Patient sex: M
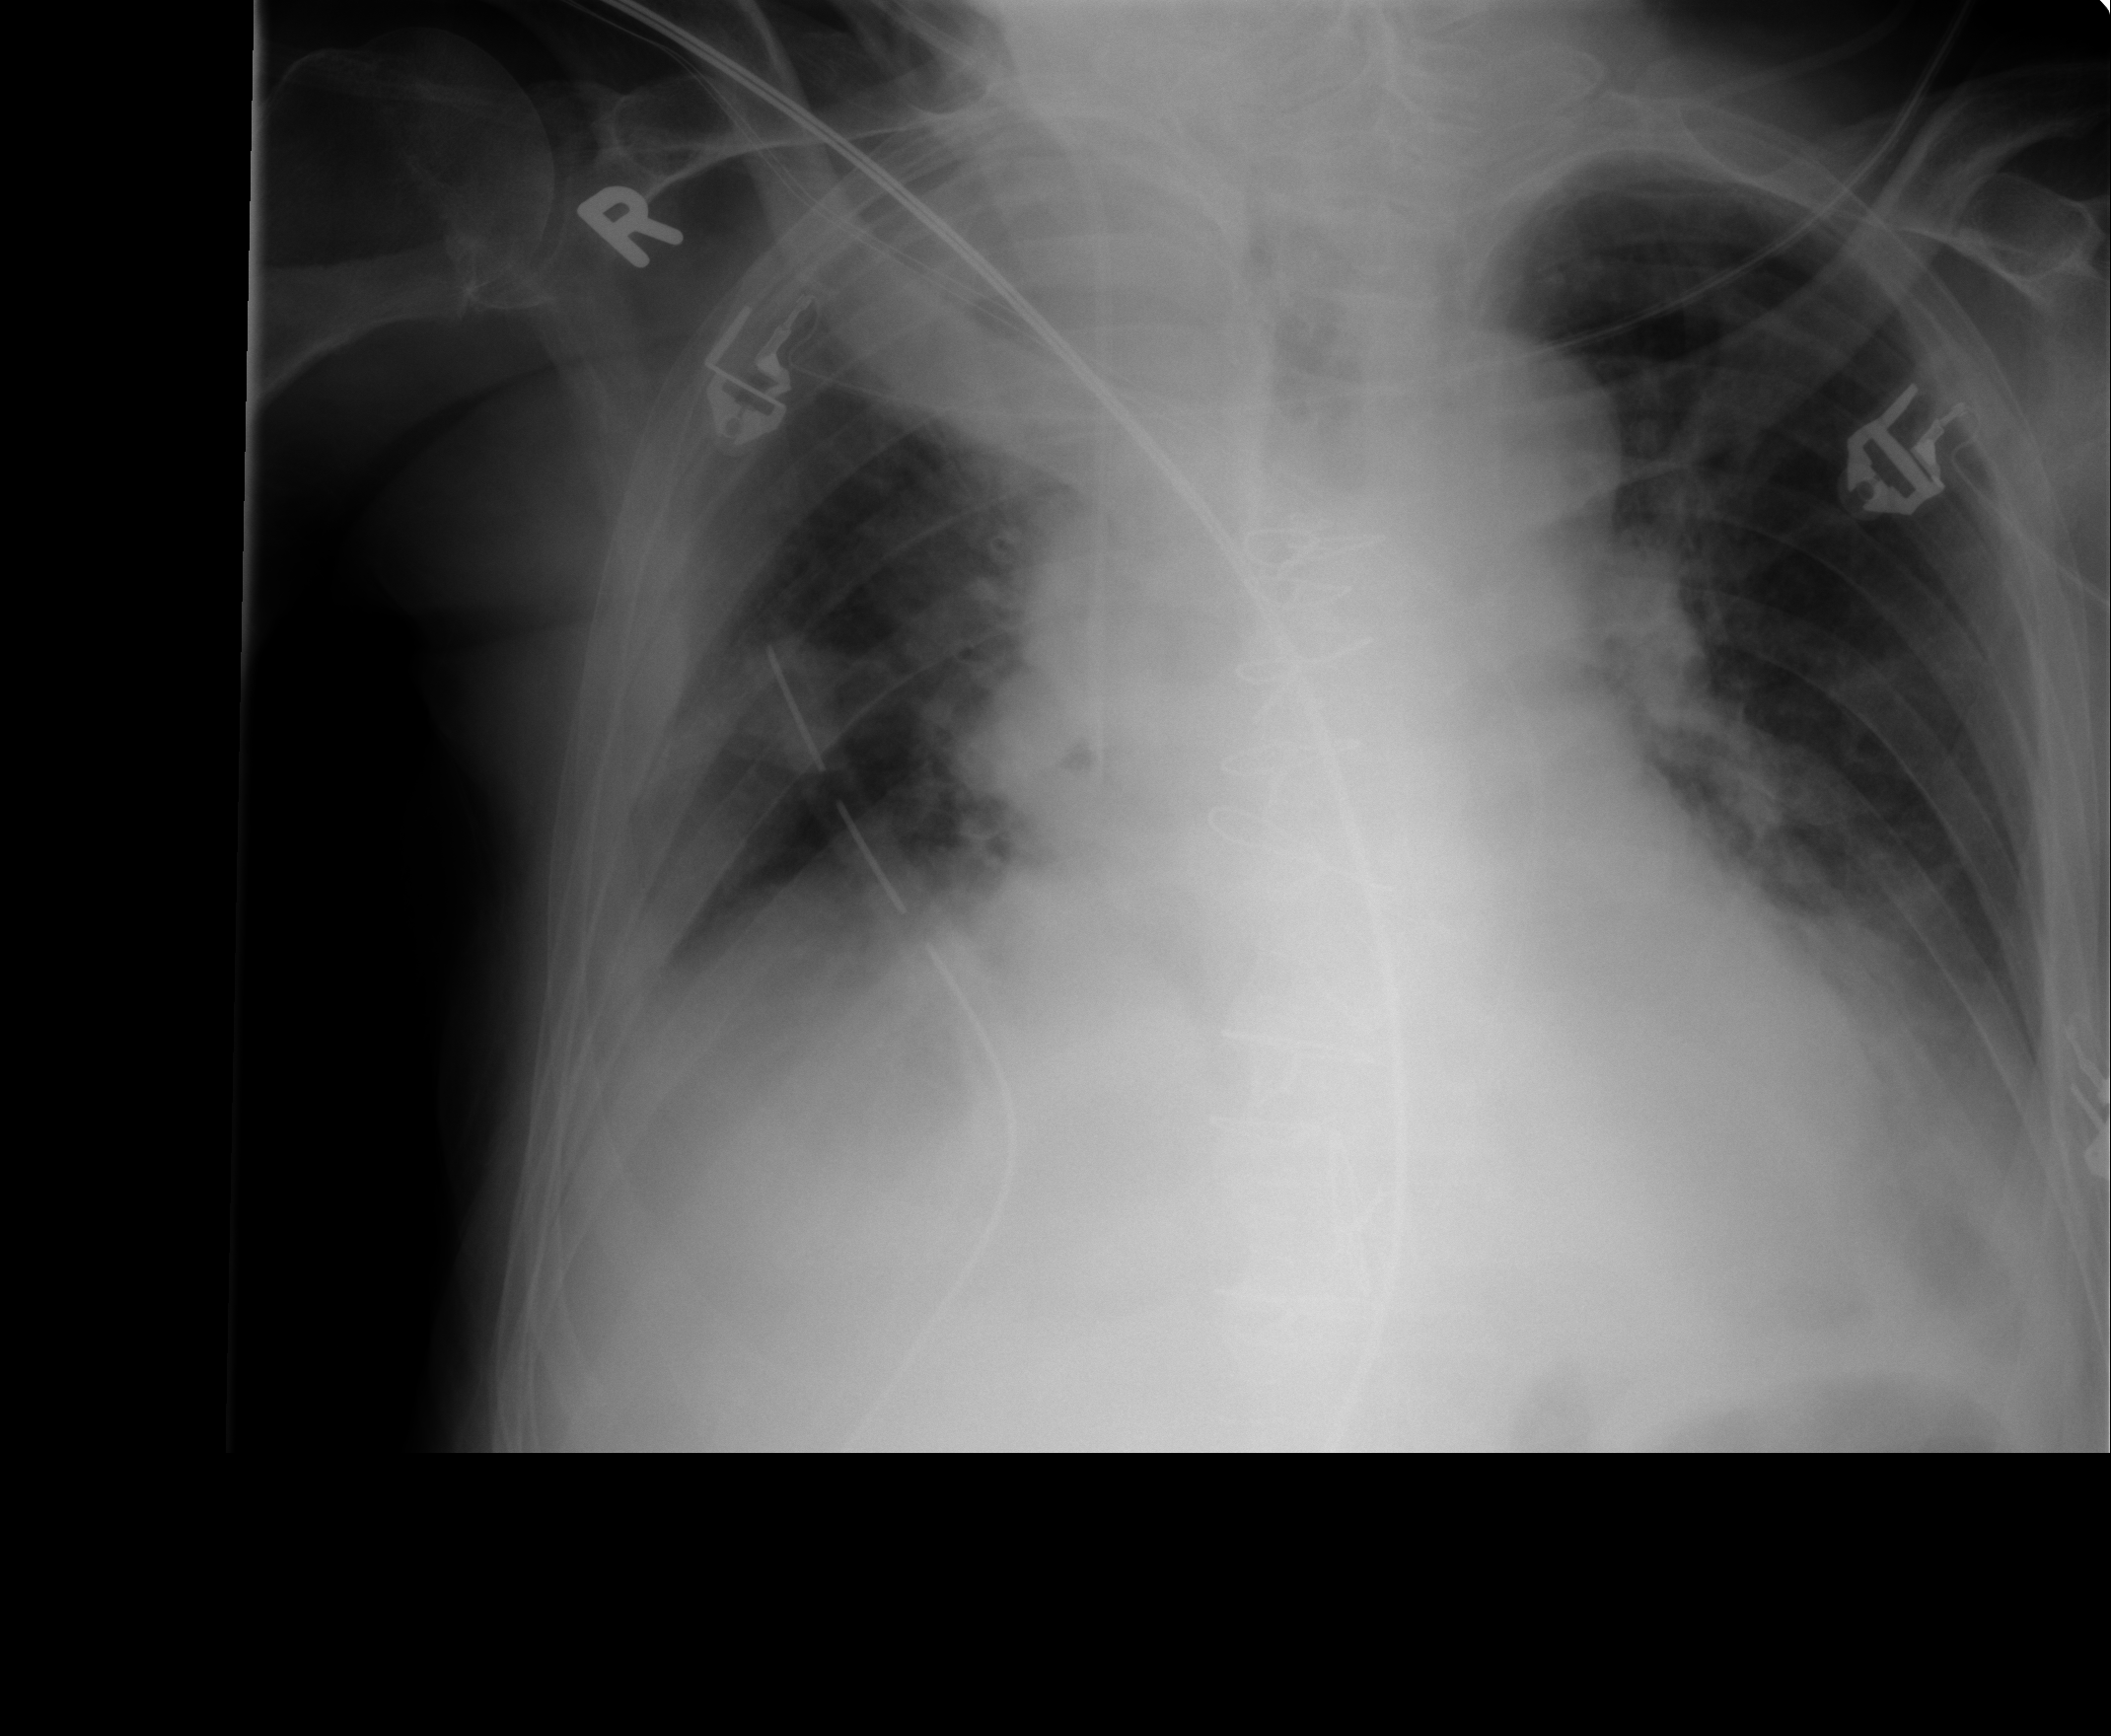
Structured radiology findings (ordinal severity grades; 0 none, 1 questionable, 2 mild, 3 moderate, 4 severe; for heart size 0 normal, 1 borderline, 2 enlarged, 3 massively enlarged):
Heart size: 2
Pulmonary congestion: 2
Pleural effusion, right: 2
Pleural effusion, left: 2
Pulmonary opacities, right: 2
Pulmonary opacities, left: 1
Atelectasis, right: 3
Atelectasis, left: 2